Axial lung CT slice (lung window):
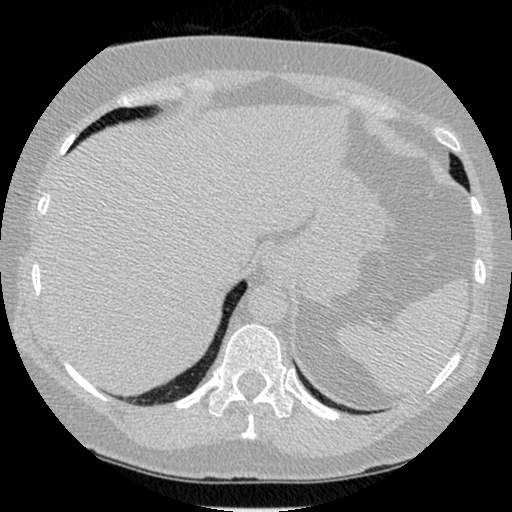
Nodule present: no